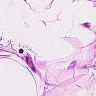
Metastatic tissue present: no